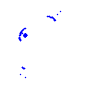
Particle: proton